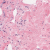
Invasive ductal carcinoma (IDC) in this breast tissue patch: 0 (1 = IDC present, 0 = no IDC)